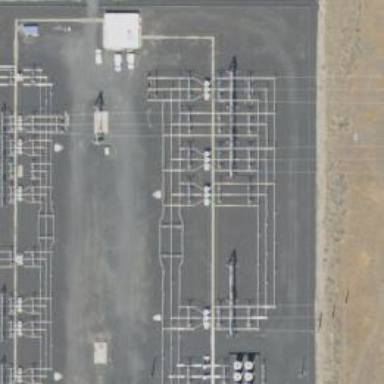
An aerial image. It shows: Switch used for power control.